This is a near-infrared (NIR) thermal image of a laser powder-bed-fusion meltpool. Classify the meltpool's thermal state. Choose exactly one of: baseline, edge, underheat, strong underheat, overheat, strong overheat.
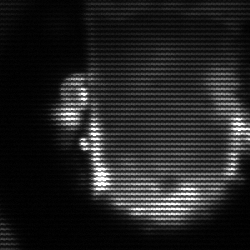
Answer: baseline